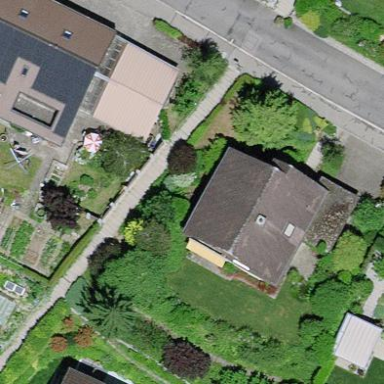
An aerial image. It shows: Residential building.